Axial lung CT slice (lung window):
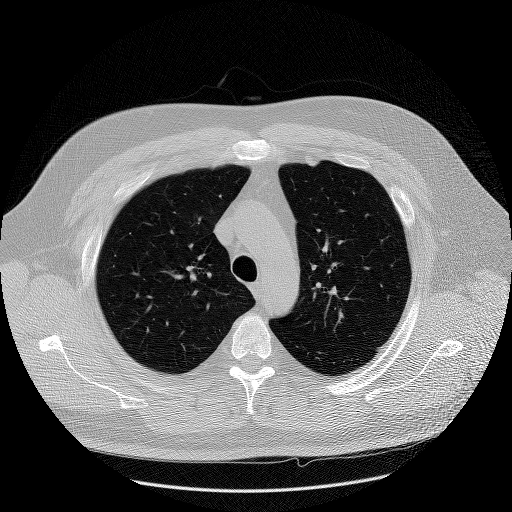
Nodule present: no